Chest X-ray:
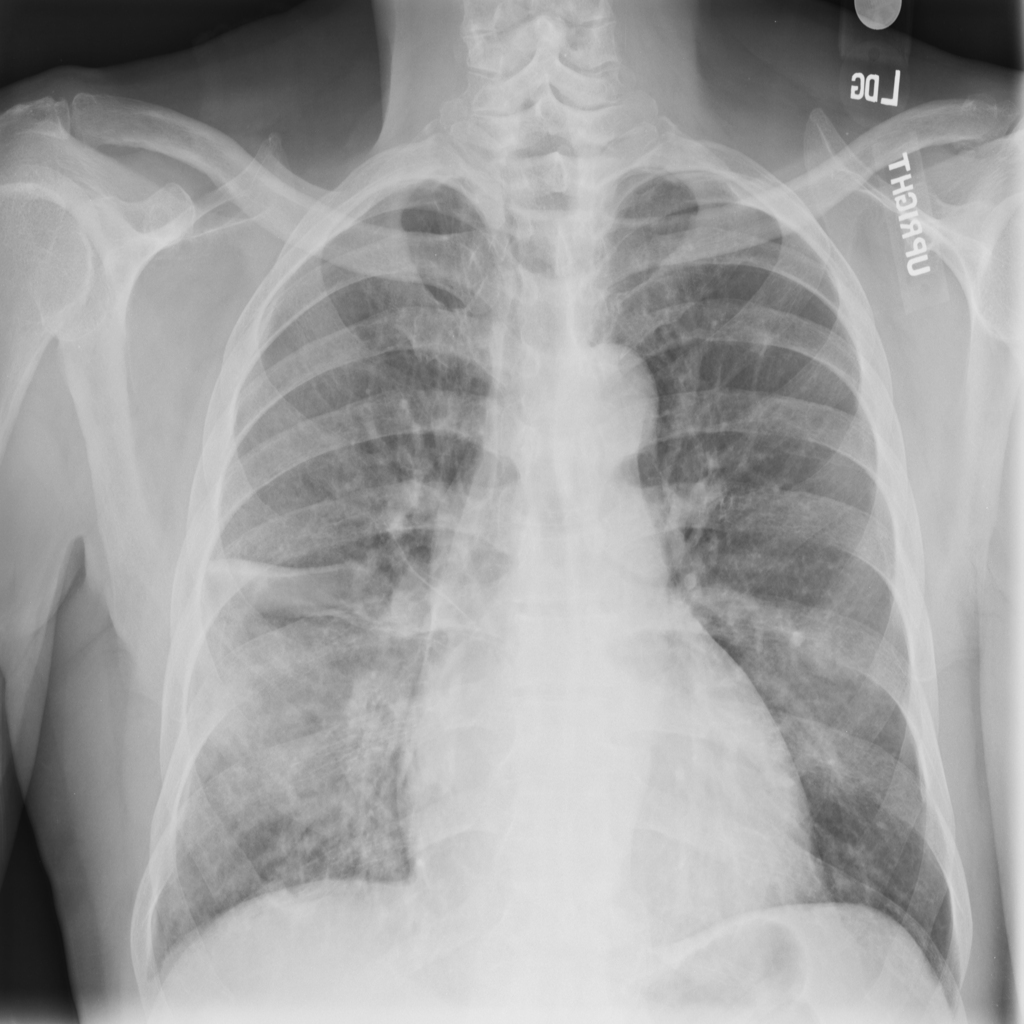
Findings: Consolidation, Cardiomegaly, Effusion
No abnormal finding: no